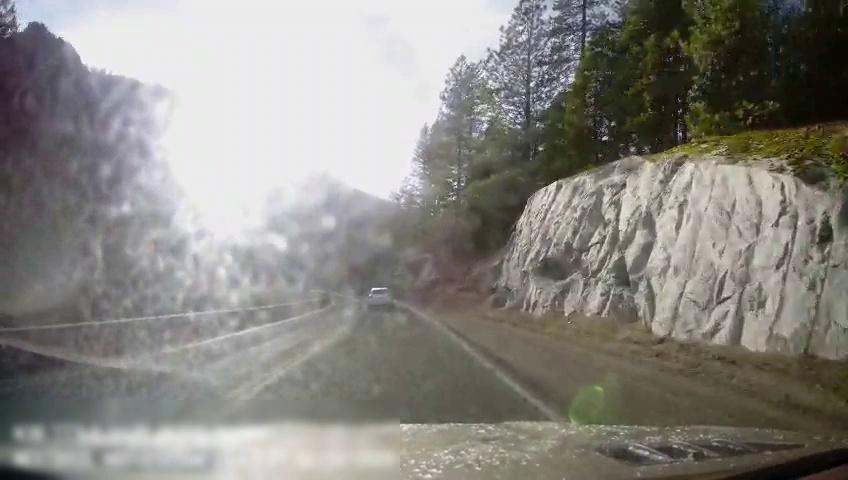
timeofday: Day
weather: Sunny
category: Drivable Space
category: Vehicles | Car
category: Lanes | Opposite Lane
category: Lanes | Current Lane
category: Lanes | Current Lane
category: Lanes | Current Lane